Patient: sex M, age 73
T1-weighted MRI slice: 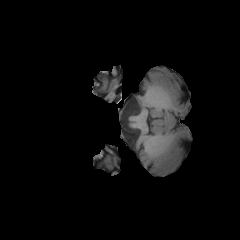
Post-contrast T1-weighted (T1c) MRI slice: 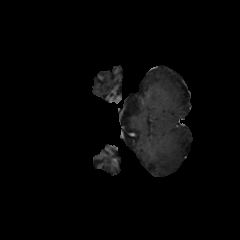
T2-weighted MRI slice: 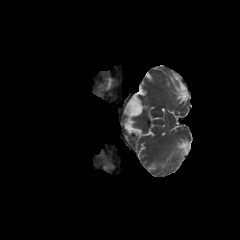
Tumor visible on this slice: no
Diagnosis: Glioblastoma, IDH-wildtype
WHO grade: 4